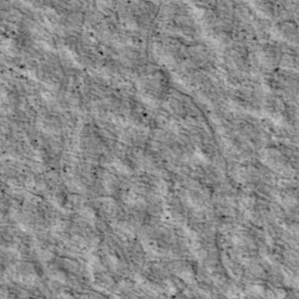
Label: non_frost